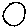
Label: circle